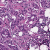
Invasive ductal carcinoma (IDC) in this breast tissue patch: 0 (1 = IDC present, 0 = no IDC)